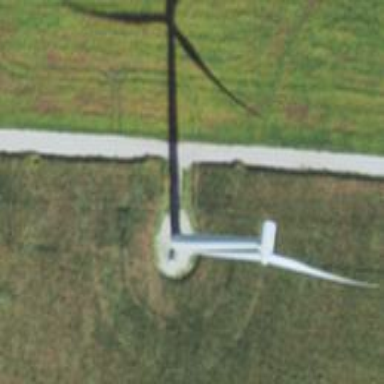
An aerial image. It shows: Wind generator powered by horizontal-axis wind turbine.